Question: I am trying to implement a on each item within a list using .
The final goal is similar to the email app on iPhone - you can swipe up and down to browse, you can swipe left and delete an item, and you can long press an email and do something else.
With SwiftUI, after implementing the long press gesture for each item, I can't swipe the list at all. It seems like the long press gesture on each item is canceling the swipe actions

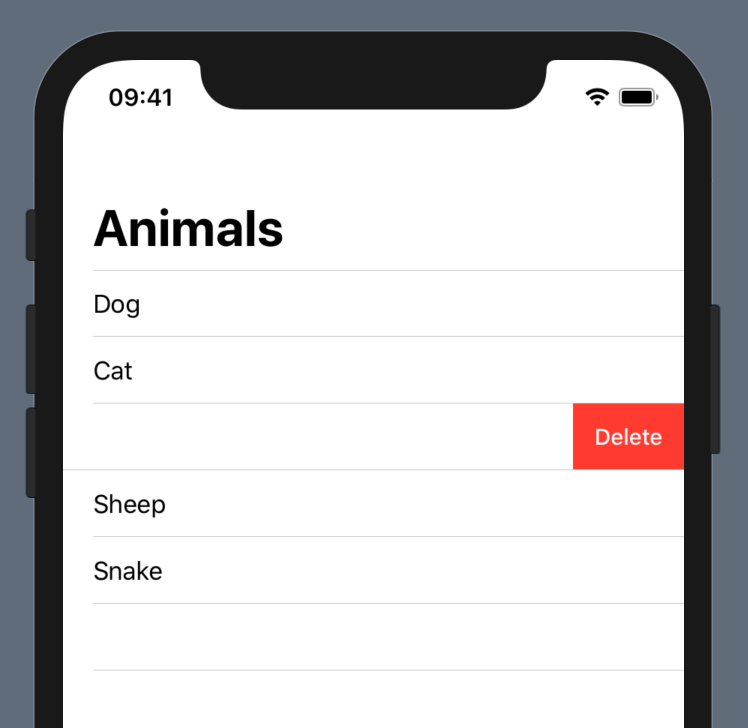
Answer: I'm updating the solution <URL>' to set a duration you are comfortable with.
See the example below
'''
List {
ForEach(0..<100) { x in
Text("List number -\(x)")
.onTapGesture {}.onLongPressGesture(minimumDuration: 0.2) { // Setting the minimumDuration to ~0.2 reduces the delay
print("long press \(x)")
}
}
}
'''
It is important to have both '.onTapGesture {}.onLongPressGesture{}' one after the other. The above will not work otherwise.